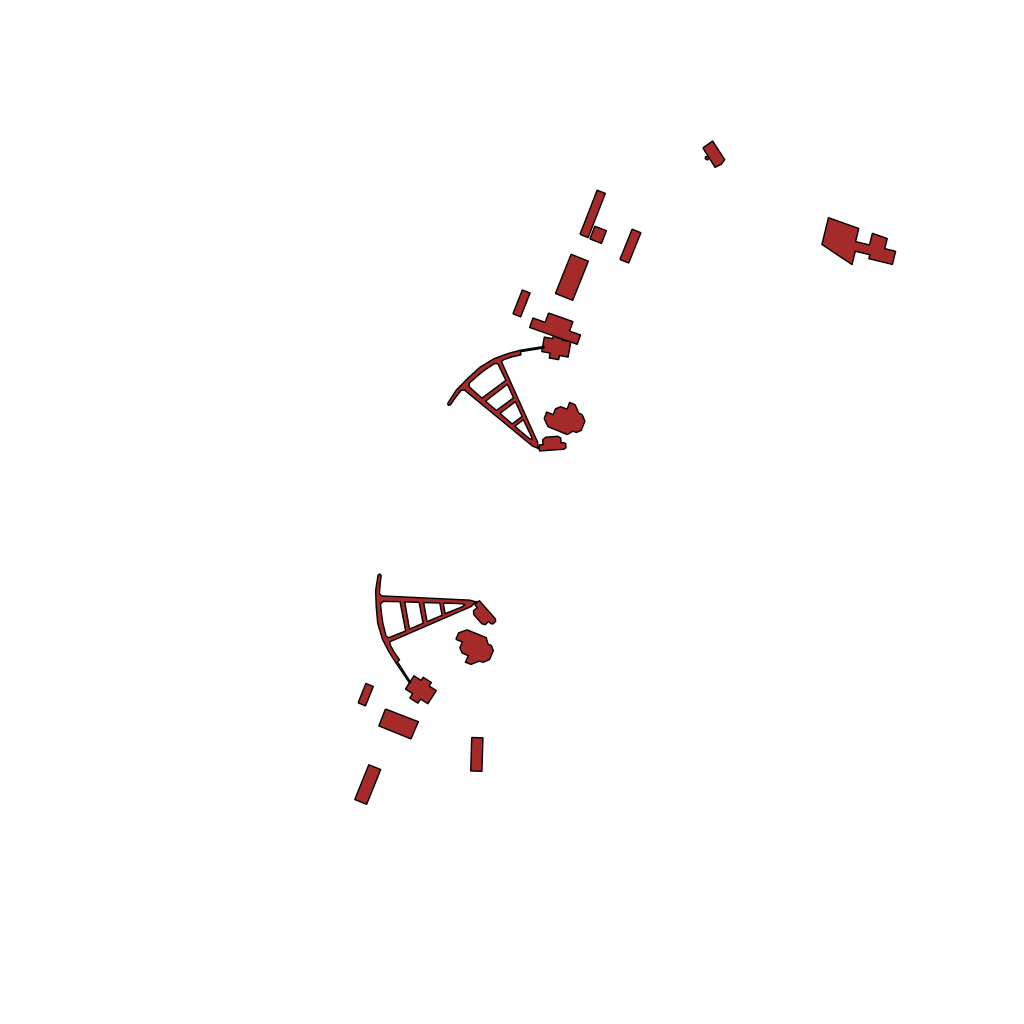
Tags: overhead vector_map, business, recreation, individual_rise, low_rise, density_1, Facility, 1.0 km²